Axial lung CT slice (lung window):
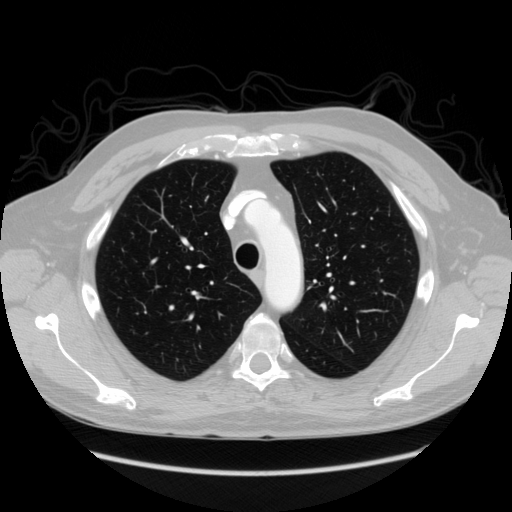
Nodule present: no